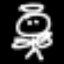
Label: angel